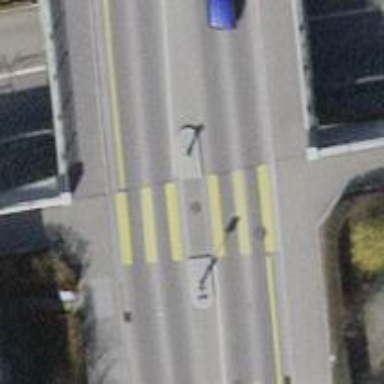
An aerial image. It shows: Uncontrolled crossing with pedestrian island.